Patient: sex M, age 52
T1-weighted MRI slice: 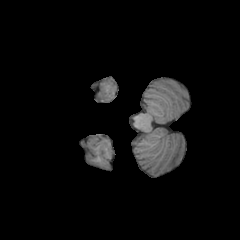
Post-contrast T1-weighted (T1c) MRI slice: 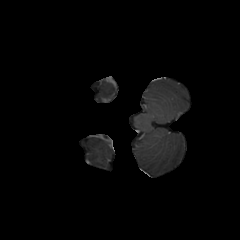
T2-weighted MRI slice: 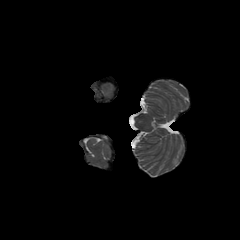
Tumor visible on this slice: no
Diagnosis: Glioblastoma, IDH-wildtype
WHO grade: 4